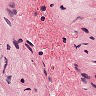
Metastatic tissue present: no